Question: I'm working on a SQL project where I have a stored procedure where I return the total invoices of each customer for a specific time period. I have written a stored procedure that returns the total amount for each customer however the total results are a little bit above the real amount.
- -
This is my stored procedure and I have the tables below. Thank you for your time.
'''
CREATE PROCEDURE QUERY4
@p_StartDate DATE, @p_EndDate DATE
AS
BEGIN
SELECT ct.*, SUM(iv.Total) AS Total
FROM Customer AS ct, Invoice AS iv
WHERE ct.CustomerId = iv.CustomerId
AND iv.InvoiceDate BETWEEN @p_StartDate AND @p_EndDate
GROUP BY ct.CustomerId, ct.FirstName, ct.LastName, ct.Company, ct.Country, ct.State, ct.City,
ct.Address, ct.PostalCode, ct.Phone, ct.Fax, ct.Email, ct.SupportRepId
ORDER BY Total DESC
END;
'''

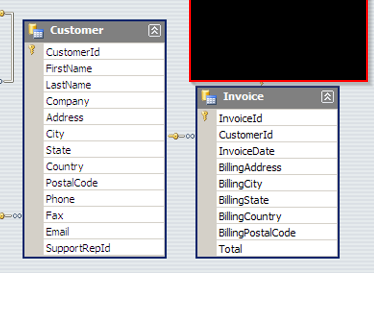
Answer: You could first group the invoices in a sub-query.
Then 'INNER JOIN' that to the customers.
'''
SELECT ct.*, inv.Total
FROM
(
SELECT i.CustomerId, SUM(i.Total) AS Total
FROM Invoice i
WHERE i.InvoiceDate >= @p_StartDate
AND i.InvoiceDate <= @p_EndDate
GROUP BY i.CustomerId
) inv
INNER JOIN Customer AS ct
ON ct.CustomerId = inv.CustomerId
ORDER BY inv.Total DESC
'''
But this should give the same result as you got before.
So maybe you could share the query you used that found 23.
Also, is InvoiceDate a DATE type or a DATETIME?